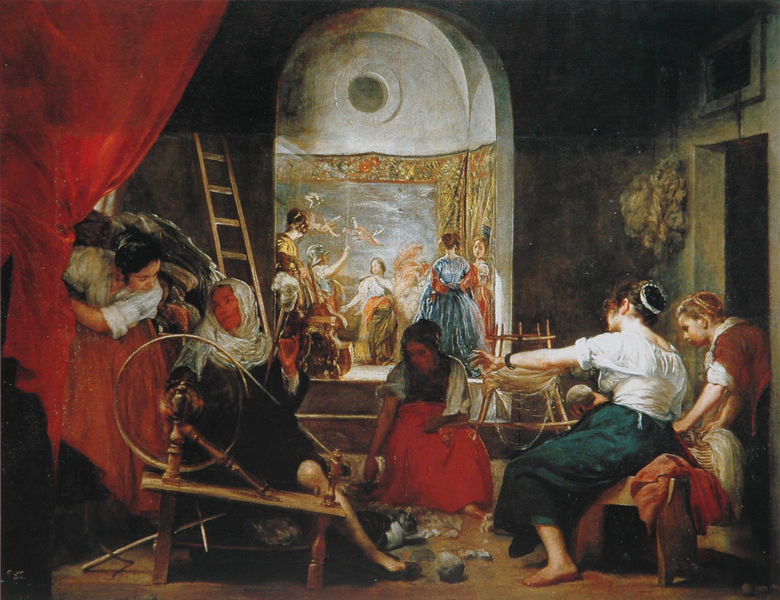
Titel: Sage der Arachne (Die Spinnerinnen)
Künstler: Diego Rodríguez de Silva y Velázquez
Standort: Madrid
Institution: Museo del Prado
Schlagwörter: blau, dunkel, fuß, gemälde, nackt, schatten, weiß, frauen, gelb, grün, menschen, mädchen, sitzen, bewegung, braun, femmes, fenster, frau, frisur, hell, hintergrund, holz, kleid, kleider, licht, raum, rücken, schwarz, stuhl, tür, vordergrund, zimmer, rot, schleier, tuch, malerei, rock, teppich, alt, jung, wand, alte, barock, bluse, diener, stein, innenraum, vorhang, öl, vögel, boden, gold, interieur, stoff, tücher, adel, klassizismus, mutter, bühne, musik, theater, arbeit, kinder, oval, rund, engel, bein, füße, arbeitszimmer, bogen, cello, röcke, arbeiten, arbeiterinnen, mauer, farbe, bullauge, türe, dielen, drehen, haarband, hocker, schemel, rad, rundbogen, leiter, treppe, tapete, wohnung, gobelin, spielen, wandteppich, kopftuch, nähen, näherinnen, wolle, brun, jaune, vert, bett, stube, stufen, teppiche, faden, kammer, lichteinfall, podest, junge, tor, wände, waschen, katze, barfuss, fugen, nische, antike, velasquez, schweben, hinten, blanc, soldat, dienstboten, mythologie, architrav, villa, öffnung, werkstatt, maison, rotbraun, assis, chaise, dames, jupe, rouge, tapis, sombre, velazquez, chiaroscuro, golden, femme, vorhand, atelier, lumière, putti, dienerinnen, peinture, rundung, wandbehang, garn, weben, robe, vieille, allégorie, athena, spinnen, spinnrad, spinnerin, weberei, webstuhl, bleu, mägde, espagnol, voile, enfant, chat, rideau, arcade, vorne, alkoven, huile, palais, beben, knäuel, wollknäuel, genre, spinnstube, couleurs, ange, anges, hinterzimmer, travail, theatre, orient, jeune, tableau, histoire, orientalisme, haspel, gens, tour, barfu, espagne, tenture, drap, pied, tapisserie, groupe, perspective, couture, vetement, salle, obscure, spinnerinnen, dame, rouet, renaissance, contes, filer, gardinenstange, herrinnen, raconter, roter vorhang, wohung, arachnée, tissu, spinrad, scene, fil, delacroix, roue, weberin, weberinnen, tissus, pièce, servante, profondeur, quenouille, grèce, vorhang rot, clair-obscur, laine, fileuses, arachné, ateleir, tisseuse, archané, étoffe, fileuse, blanches, échelle, tissage, voilerideau, coton, fuseau, ersorgung, tisseuses, tisserandes, brodeuses, tisser, domestique, mise en abyme, s, oculi, filage, aufführen, écheveau, clair-obscure, couturieres, travil, cardage, roouet, interior, travaille, arch, confection, spnnrad